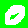
Digit: 0